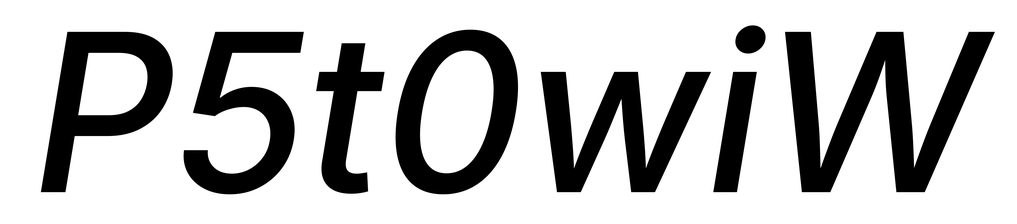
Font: Inter-Italic_Medium_Italic